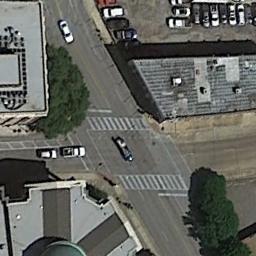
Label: intersection